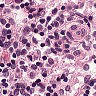
Metastatic tissue present: no